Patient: sex F, age 54
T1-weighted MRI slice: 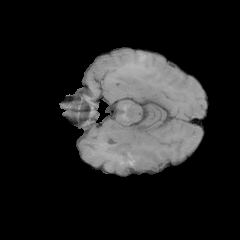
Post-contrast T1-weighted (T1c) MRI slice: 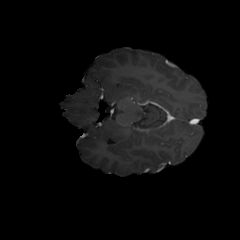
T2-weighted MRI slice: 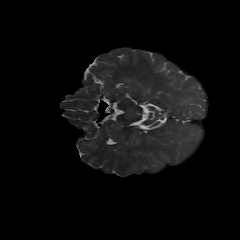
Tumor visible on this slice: no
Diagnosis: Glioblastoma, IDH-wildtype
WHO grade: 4